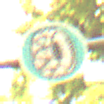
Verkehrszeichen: SchneekettenVorgeschrieben
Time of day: Midday
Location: Outdoor (Nature)
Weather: PartlyCloudy
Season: NotSpecified
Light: Natural